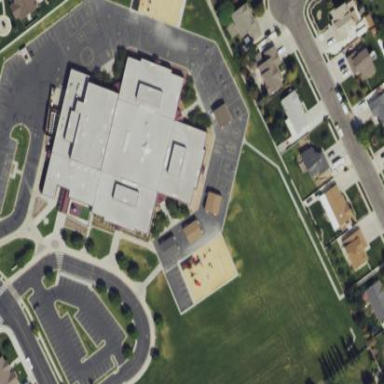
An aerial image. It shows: School.